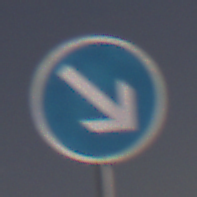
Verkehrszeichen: VorgeschriebeneVorbeifahrtRechts
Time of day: Night
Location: Outdoor (Nature)
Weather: Clear
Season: NotSpecified
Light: Natural